Question: I want to apply different style for main and sub text in input placeholder as below;

Password text style as;
'''
{
color:#959595;
font-size: 16px;
}
'''
(at least 4 characters) sub text style as I want;
'''
{
color:#cfcfcf;
font-size: 14px;
}
'''
How can I do?
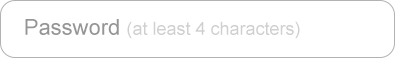
Answer: First of all, check the <URL>
You can achieve this effect with a little JS work, in a cross browsers manner:
'''
<input type="text" placeholder="Password" data-placeholder-note="(at least 4 characters)" />
'''
'''
$('input').each(function(){
var current = $(this);
var note = $('<span />').addClass('placeholder')
.text(current.data('placeholder-note'))
.insertAfter(this);
var origPH = current.attr('placeholder');
current
.focus(function(){
current.attr('placeholder', '');
note.hide();
}).blur(function(){
current.attr('placeholder', origPH);
note.show();
});
note.click(function(){current.focus();});
});
'''
'''
input {
position:relative;
font-size:18px;
width:220px;
padding:4px;
border-radius:4px;
}
span.placeholder {
font-size:12px;
position:relative;
left:-135px;
color:#bbb;
}
'''